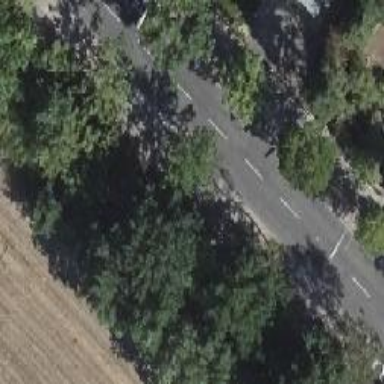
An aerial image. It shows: Secondary road with asphalt surface and cycle track alongside.